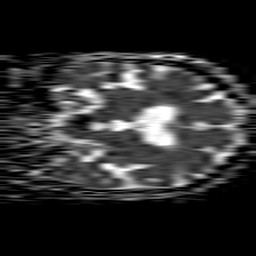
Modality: ADC
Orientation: coronal
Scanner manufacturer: philips
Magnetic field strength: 1.5 T
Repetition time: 4.6 s
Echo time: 0.08528 s